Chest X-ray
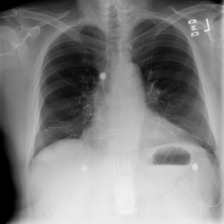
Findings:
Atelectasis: negative
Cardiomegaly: positive
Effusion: negative
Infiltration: negative
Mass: negative
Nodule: negative
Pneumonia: negative
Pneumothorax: negative
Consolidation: negative
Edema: negative
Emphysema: negative
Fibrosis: negative
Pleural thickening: negative
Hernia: negative